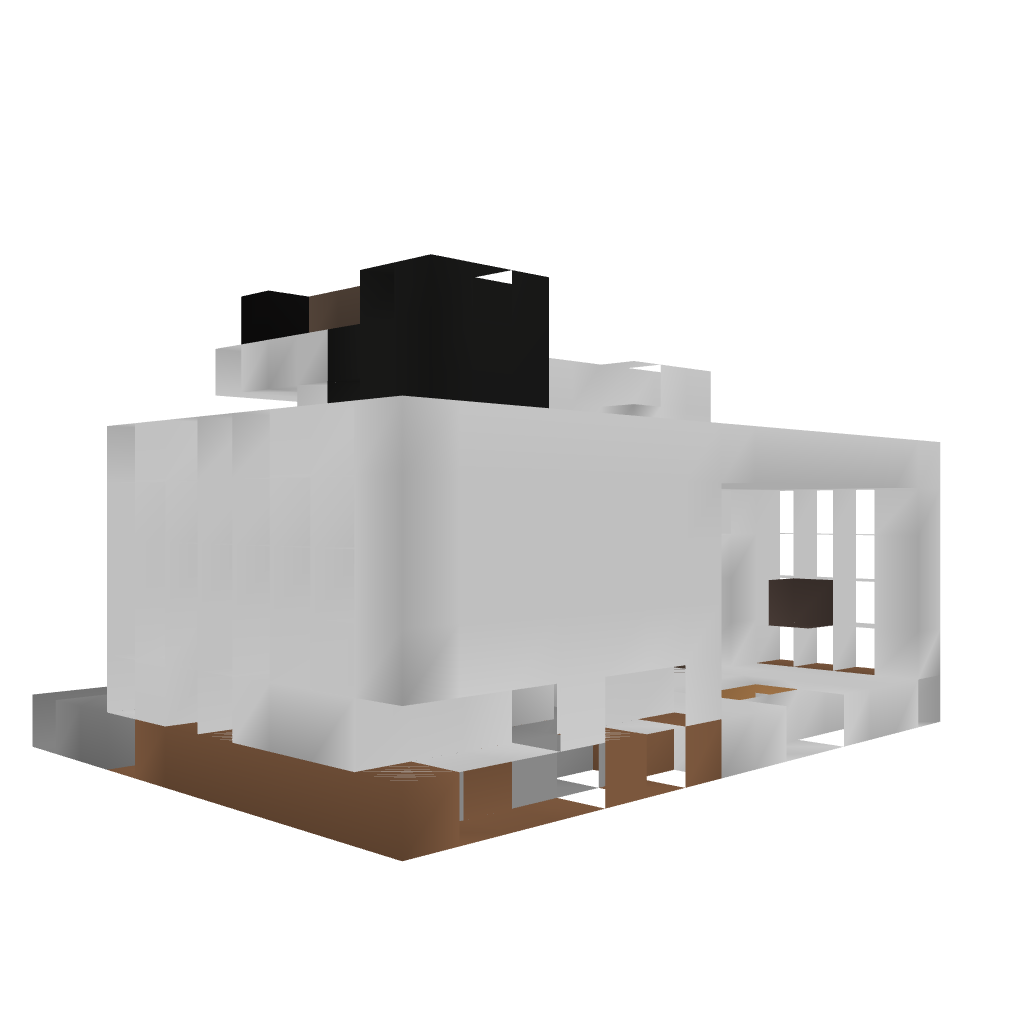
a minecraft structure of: minecart dispenser